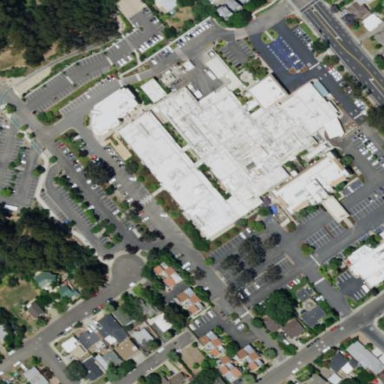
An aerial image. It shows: Healthcare facility identified as hospital.